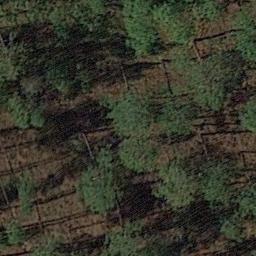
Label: forest